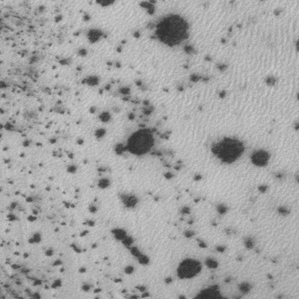
Label: frost